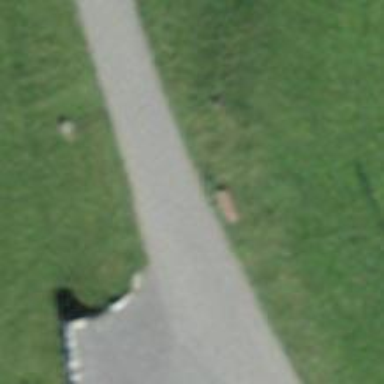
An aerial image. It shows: Red bench.